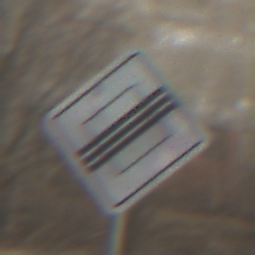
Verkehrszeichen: EndeVorfahrtsstrasse
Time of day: MorningAfternoon
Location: Outdoor (Nature)
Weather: PartlyCloudy
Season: Winter
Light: Natural